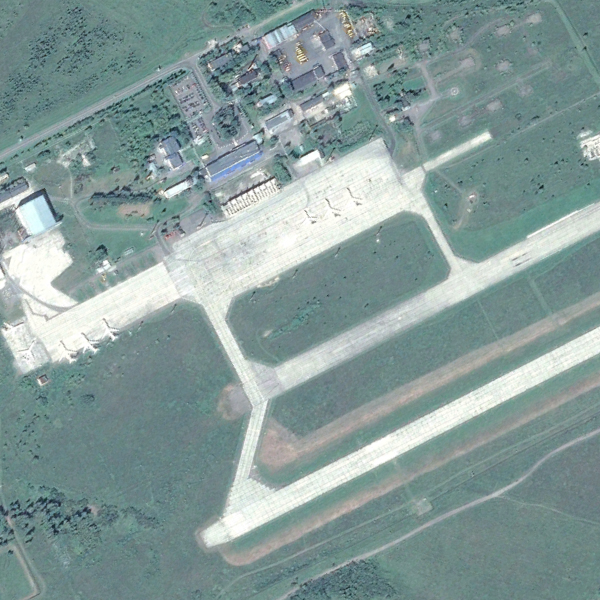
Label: Airport